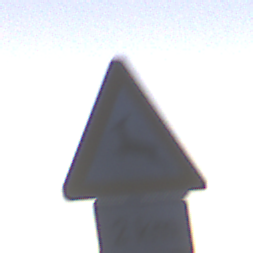
Verkehrszeichen: WildwechselRechts
Zusatzzeichen unten: Entfernungsangaben2
Umgebung: Outdoor, Nature
Tageszeit: SunriseSunset
Wetter: Clear
Licht: Natural
Jahreszeit: NotSpecified
Kontrast: LowContrast